Question: I have a winforms app which I have placed my own custom labels on using the following class
'''
public class LabelWithBorder : Label
{
protected override void OnPaint(PaintEventArgs e)
{
ColorMe(e);
}
private void ColorMe(PaintEventArgs e)
{
Color myColor = Color.FromArgb(104, 195, 198);
Pen myPen = new Pen(myColor, 1);
e.Graphics.DrawRectangle(myPen,
e.ClipRectangle.Left,
e.ClipRectangle.Top,
e.ClipRectangle.Width - 1,
e.ClipRectangle.Height - 1);
base.OnPaint(e);
}
}
'''
The resultant LabelWithBorder simply has a border with colors to match my clients own literature / website etc. The picture below shows (on the left) how it should / and does initially look like.
However the issue I have, is that whenever one window is dragged over another, the labels become distorted as per the picture on the right.

Can anyone advice what is causing this distortion and how I should rectify it.
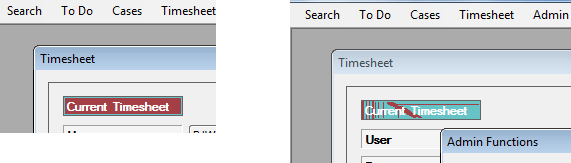
Answer: This works and code is simple:
'''
private Color myColor = Color.FromArgb(104, 195, 198);
protected override void OnPaint(PaintEventArgs e)
{
ControlPaint.DrawBorder(e.Graphics, ClientRectangle, myColor, ButtonBorderStyle.Solid);
base.OnPaint(e);
}
'''